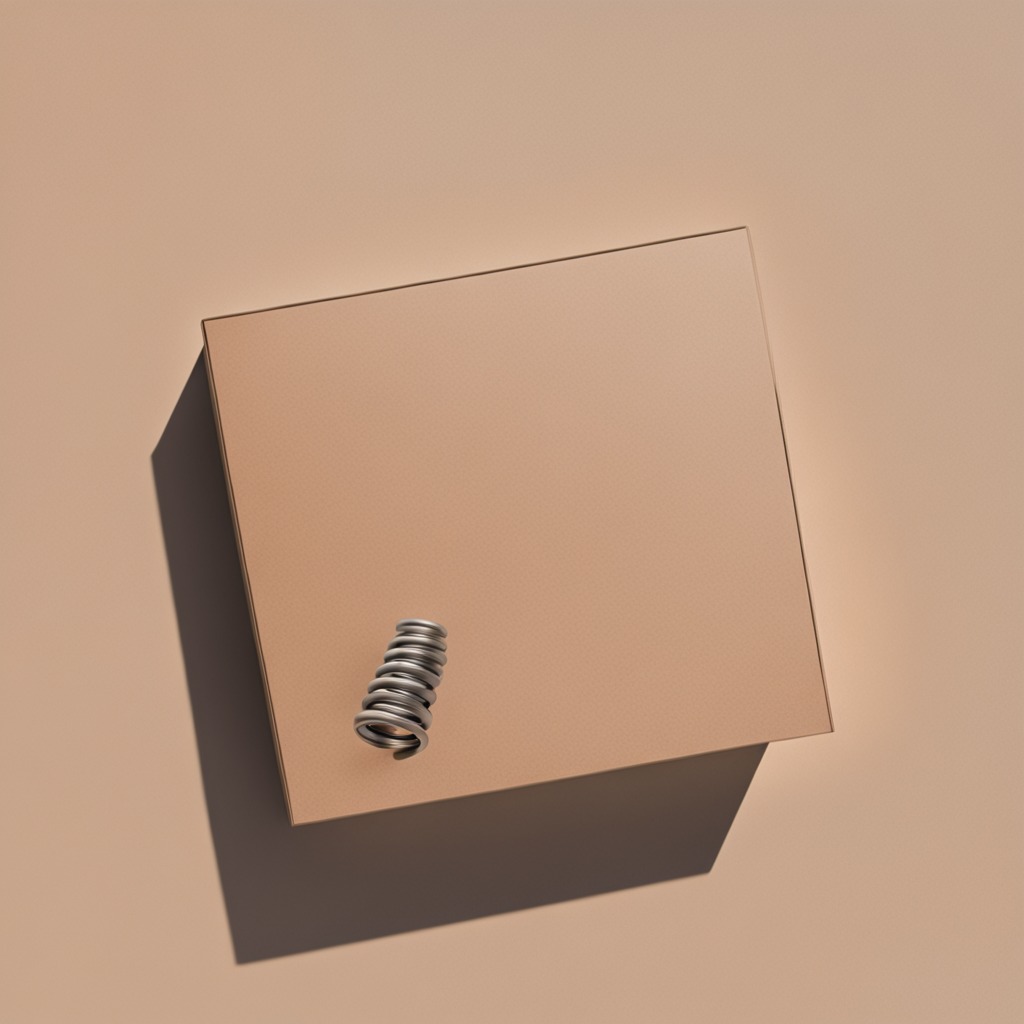
A coiled metal spring is lying on a clean dry cardboard box surface in an outdoor workshop during daytime bright natural light soft shadows slightly creased but